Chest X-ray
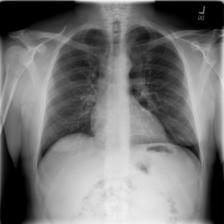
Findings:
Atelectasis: negative
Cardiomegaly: negative
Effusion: negative
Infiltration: positive
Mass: negative
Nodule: negative
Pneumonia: negative
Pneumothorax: negative
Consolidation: negative
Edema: negative
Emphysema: negative
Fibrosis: negative
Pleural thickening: negative
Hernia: negative